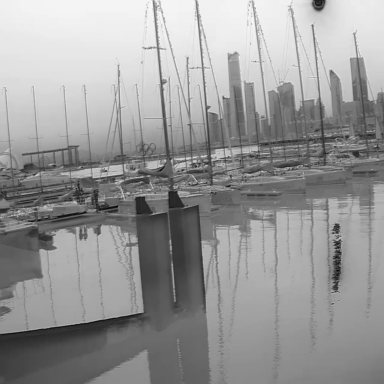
There are five sailboats in the infrared image.